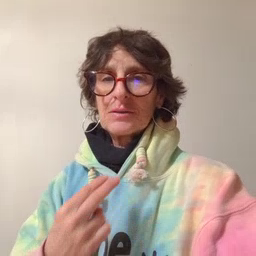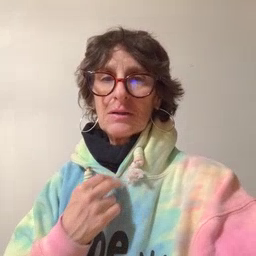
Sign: stuck